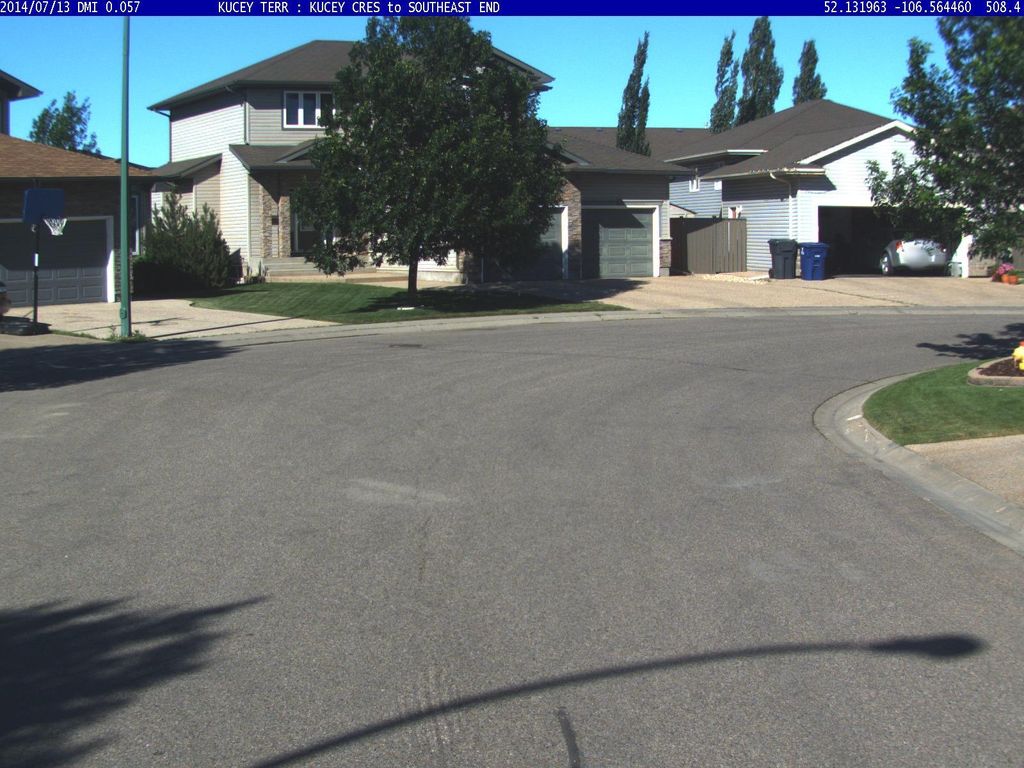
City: saskatoon